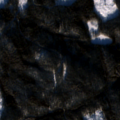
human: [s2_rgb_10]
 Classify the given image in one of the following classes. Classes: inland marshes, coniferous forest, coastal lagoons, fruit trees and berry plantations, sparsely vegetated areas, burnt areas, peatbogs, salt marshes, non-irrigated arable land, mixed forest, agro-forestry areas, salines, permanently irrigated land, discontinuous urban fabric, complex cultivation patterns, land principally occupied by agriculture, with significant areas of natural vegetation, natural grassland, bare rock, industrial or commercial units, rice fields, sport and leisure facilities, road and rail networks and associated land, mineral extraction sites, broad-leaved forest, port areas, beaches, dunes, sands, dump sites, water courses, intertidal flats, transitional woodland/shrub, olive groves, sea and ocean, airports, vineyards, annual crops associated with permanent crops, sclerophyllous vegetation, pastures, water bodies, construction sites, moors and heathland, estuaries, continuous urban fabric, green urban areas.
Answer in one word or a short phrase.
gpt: coniferous forest, transitional woodland/shrub